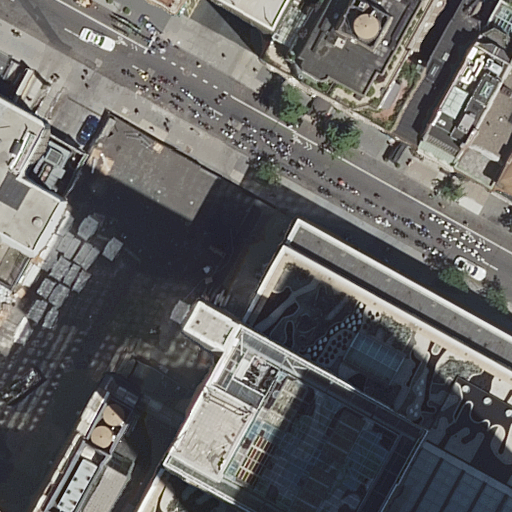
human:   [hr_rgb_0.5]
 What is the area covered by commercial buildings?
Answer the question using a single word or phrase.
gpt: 367m2

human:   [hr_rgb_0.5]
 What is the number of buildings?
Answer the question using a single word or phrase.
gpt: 10

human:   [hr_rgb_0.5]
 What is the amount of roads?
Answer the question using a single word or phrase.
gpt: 2

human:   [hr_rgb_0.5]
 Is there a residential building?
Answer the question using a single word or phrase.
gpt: yes

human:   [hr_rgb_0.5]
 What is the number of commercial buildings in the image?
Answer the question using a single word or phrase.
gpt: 2

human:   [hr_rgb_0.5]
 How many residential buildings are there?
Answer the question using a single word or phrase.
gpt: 6

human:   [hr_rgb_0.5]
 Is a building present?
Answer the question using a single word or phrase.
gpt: yes

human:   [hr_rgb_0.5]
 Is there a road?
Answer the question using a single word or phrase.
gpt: yes

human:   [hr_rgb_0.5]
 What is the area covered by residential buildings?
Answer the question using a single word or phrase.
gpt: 1206m2

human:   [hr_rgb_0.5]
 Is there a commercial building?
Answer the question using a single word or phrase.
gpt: yes

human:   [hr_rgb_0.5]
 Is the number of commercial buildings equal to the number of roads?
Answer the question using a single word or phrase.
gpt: yes

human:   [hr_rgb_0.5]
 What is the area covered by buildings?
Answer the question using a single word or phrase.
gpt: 3798m2

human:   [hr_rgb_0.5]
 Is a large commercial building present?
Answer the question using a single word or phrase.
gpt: no

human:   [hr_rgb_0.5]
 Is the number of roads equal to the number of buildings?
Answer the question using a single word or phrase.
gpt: no

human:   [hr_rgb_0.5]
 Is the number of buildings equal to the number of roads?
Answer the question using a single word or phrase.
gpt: no

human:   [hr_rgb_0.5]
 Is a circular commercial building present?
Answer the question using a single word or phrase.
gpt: no

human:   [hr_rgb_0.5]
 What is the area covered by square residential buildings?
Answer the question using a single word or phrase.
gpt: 0m2

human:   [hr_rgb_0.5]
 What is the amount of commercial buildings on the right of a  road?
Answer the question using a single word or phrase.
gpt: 1

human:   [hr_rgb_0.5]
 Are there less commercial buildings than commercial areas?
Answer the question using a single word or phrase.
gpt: no

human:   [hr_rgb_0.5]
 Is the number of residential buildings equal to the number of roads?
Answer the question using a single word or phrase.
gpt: no

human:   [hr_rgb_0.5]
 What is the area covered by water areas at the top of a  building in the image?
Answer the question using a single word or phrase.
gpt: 0m2

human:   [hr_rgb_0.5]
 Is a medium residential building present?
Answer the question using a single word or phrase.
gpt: yes

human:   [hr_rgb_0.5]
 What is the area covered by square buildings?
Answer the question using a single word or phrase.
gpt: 0m2

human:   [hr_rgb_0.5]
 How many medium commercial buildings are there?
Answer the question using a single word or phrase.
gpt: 1

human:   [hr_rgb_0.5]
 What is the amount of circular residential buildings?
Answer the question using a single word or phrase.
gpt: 0

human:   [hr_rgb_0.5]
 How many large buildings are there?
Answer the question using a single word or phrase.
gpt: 2

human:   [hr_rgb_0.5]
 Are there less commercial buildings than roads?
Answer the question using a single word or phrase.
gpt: no

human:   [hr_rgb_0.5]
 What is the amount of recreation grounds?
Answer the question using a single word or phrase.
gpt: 0

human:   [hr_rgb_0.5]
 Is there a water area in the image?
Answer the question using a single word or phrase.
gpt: no

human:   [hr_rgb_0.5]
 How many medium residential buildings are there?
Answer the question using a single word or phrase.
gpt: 3

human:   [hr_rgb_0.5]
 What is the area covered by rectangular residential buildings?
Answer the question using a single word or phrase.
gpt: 621m2

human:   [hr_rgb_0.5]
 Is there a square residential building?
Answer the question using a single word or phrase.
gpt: no

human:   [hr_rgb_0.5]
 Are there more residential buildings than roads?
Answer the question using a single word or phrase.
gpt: yes

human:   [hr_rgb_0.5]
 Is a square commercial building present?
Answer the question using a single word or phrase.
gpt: no

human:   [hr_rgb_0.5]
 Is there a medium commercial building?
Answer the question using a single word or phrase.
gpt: yes

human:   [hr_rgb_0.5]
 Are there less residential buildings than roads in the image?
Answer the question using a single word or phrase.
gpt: no

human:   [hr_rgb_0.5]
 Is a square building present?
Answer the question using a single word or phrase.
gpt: no

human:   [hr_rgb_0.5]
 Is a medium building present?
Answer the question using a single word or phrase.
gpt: yes

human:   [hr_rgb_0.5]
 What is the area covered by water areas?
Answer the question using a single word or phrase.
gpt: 0m2

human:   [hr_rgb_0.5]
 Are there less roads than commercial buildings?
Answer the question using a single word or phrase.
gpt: no

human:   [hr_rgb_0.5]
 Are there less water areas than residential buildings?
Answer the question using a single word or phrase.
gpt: yes

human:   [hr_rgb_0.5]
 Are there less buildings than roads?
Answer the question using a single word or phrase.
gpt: no

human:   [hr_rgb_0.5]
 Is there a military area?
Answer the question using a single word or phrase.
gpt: no

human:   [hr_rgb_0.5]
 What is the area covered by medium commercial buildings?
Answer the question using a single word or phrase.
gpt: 331m2

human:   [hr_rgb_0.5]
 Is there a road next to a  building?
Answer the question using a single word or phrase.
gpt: yes

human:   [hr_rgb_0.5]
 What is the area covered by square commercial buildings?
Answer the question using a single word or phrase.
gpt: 0m2

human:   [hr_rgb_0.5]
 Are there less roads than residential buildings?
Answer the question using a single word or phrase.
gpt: yes

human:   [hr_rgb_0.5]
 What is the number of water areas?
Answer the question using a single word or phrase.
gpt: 0

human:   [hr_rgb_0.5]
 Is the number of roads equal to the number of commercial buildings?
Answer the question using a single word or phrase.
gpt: yes

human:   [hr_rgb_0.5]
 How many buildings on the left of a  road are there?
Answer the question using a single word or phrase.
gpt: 3

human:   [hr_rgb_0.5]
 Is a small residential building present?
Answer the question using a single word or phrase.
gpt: yes

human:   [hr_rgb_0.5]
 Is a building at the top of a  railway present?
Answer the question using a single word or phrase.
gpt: no

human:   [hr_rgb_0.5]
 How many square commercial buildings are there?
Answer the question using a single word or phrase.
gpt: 0

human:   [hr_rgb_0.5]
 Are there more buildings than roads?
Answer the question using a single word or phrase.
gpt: yes

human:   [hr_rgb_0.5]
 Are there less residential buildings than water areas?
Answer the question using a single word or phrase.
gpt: no

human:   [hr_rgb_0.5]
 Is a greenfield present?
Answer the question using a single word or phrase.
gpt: no

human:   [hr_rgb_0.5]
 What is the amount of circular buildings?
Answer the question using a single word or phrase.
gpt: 0

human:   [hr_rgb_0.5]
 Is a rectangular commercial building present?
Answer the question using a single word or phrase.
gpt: yes

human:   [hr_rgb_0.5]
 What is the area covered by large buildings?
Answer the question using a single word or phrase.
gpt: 2647m2

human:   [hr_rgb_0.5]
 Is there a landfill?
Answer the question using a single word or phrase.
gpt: no

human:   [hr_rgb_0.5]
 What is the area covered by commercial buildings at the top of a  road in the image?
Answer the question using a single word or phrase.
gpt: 35m2

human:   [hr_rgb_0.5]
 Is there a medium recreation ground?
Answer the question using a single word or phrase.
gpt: no

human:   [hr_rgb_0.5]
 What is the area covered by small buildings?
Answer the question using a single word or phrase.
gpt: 50m2

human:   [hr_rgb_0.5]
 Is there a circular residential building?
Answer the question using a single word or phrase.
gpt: no